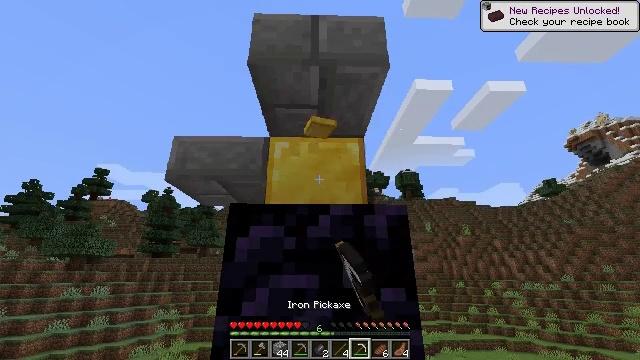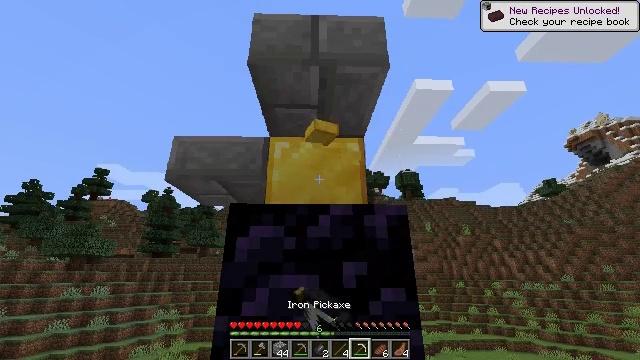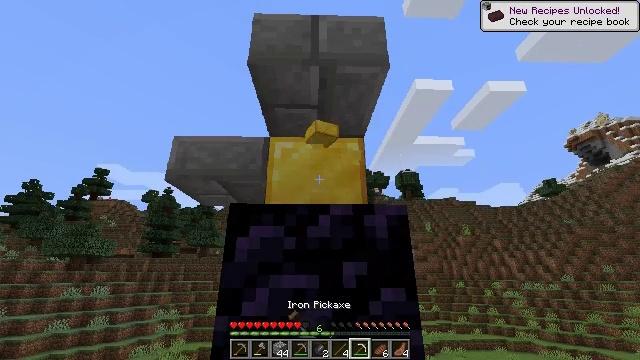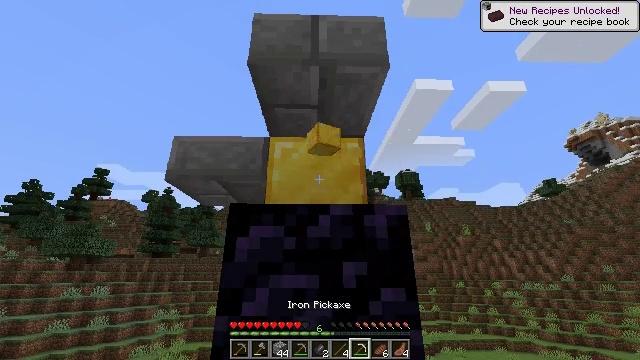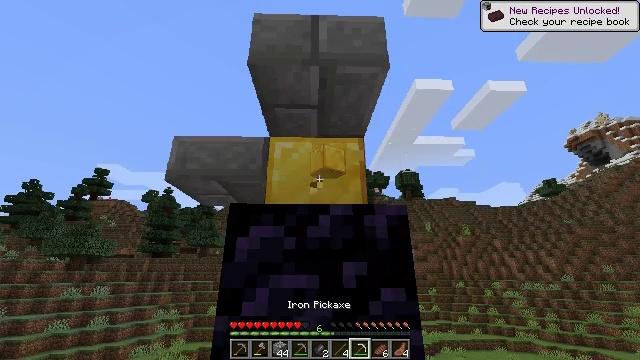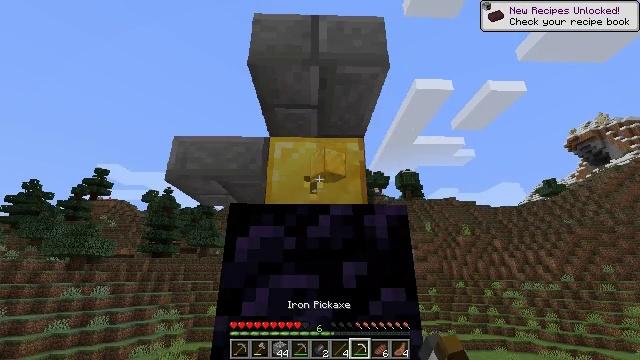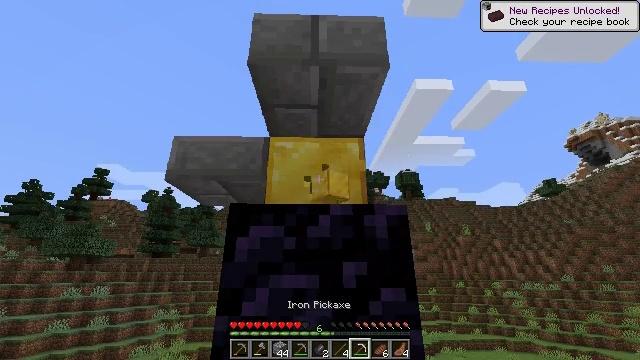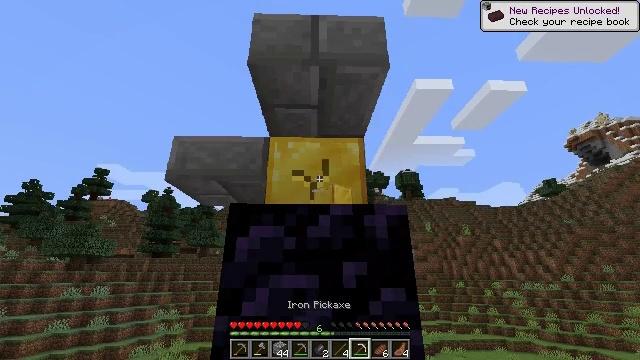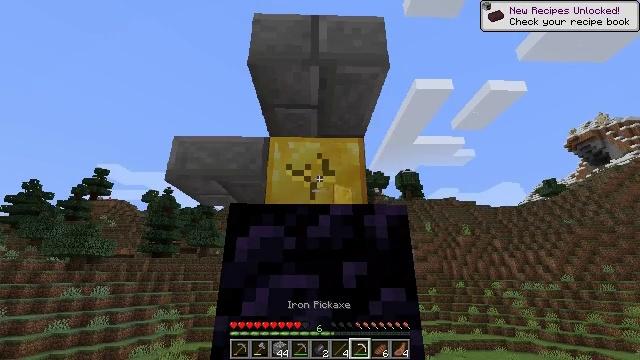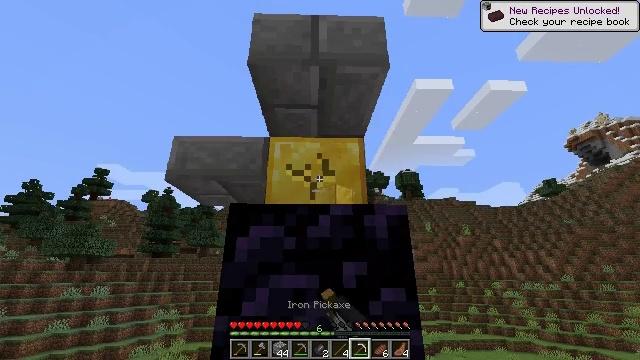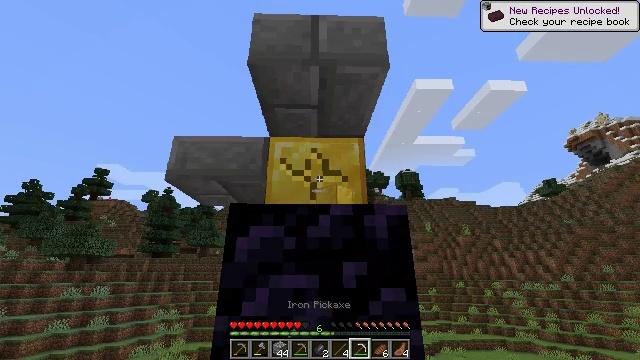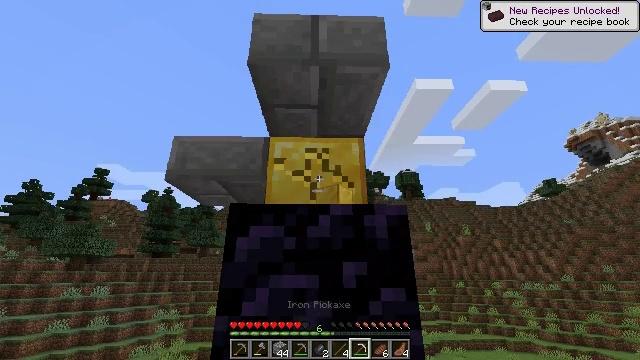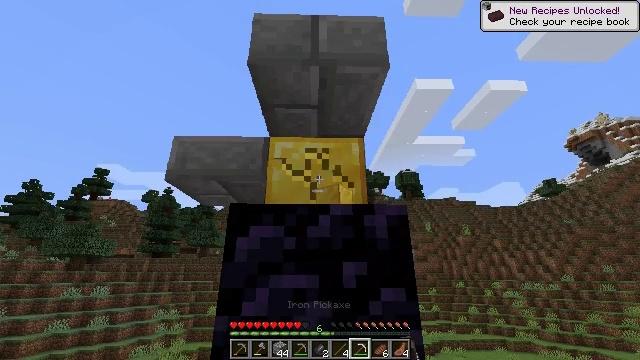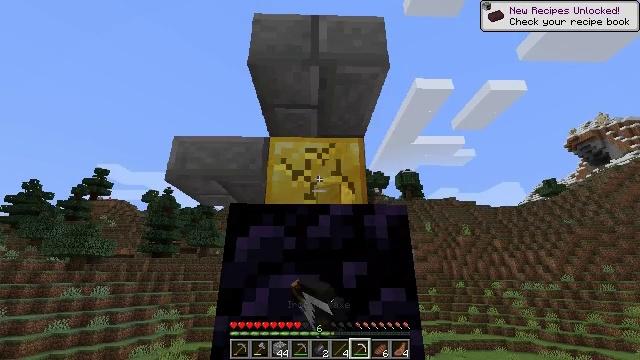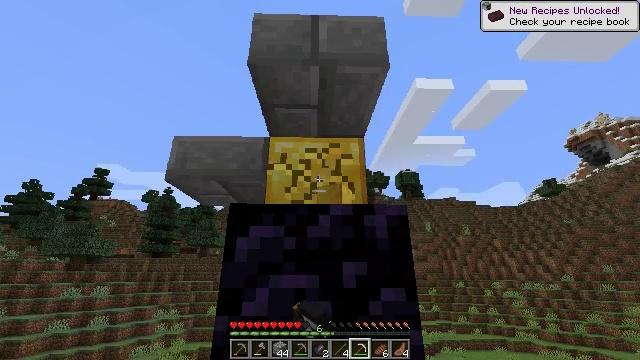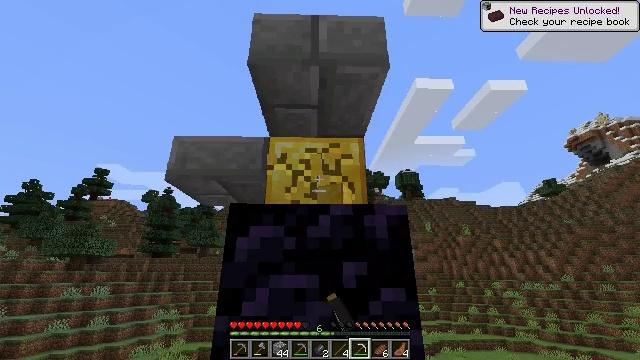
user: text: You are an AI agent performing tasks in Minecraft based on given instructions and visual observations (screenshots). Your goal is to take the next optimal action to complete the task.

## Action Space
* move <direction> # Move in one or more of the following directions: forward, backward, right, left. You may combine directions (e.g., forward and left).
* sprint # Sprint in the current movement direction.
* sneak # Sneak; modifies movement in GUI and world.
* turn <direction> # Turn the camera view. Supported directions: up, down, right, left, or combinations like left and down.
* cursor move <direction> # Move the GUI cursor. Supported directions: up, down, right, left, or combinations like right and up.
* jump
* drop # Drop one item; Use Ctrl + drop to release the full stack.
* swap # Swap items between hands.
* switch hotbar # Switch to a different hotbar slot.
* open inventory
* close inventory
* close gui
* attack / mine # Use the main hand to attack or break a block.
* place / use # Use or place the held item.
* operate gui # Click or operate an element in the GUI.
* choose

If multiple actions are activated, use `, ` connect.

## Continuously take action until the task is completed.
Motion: motion action
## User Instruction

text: Collect the gold block from a structure.
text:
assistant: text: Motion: attack / mine
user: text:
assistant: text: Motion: no_op
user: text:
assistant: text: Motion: attack / mine
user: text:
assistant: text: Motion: attack / mine
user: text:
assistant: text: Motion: attack / mine
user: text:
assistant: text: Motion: attack / mine
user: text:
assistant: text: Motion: attack / mine
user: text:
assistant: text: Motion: attack / mine
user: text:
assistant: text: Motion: attack / mine
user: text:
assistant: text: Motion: attack / mine
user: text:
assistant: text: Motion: attack / mine
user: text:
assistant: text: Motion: attack / mine
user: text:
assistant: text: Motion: attack / mine
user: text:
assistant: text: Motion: attack / mine
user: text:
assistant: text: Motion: attack / mine
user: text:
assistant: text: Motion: attack / mine
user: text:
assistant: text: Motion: attack / mine
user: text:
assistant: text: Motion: attack / mine
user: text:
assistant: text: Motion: attack / mine
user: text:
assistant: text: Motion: attack / mine
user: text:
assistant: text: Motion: attack / mine
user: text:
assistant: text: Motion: attack / mine